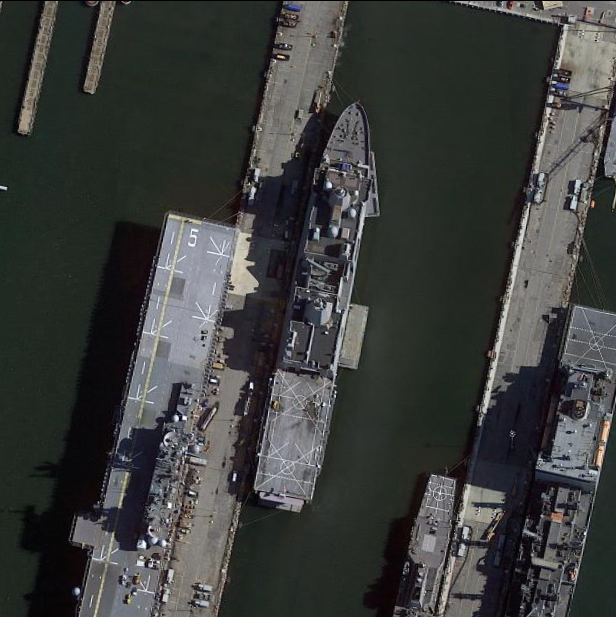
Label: combat